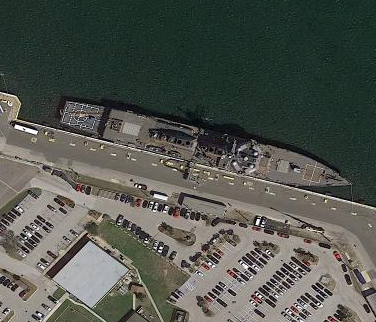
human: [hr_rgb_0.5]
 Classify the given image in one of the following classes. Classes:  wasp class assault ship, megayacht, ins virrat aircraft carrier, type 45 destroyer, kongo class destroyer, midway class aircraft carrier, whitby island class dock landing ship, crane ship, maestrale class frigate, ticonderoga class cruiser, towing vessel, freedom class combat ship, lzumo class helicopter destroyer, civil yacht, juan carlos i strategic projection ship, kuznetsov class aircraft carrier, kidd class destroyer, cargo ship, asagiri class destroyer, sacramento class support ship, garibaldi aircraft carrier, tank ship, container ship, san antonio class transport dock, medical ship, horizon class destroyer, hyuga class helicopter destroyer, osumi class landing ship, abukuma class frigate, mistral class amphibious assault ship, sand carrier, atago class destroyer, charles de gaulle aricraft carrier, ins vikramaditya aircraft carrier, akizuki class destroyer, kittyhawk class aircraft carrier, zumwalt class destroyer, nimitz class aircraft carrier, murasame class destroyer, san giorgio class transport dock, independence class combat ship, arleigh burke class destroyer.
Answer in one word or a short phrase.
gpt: Arleigh Burke class destroyer